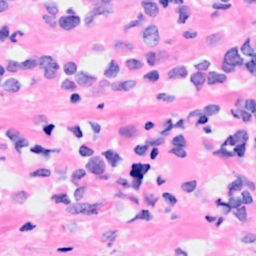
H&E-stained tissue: Breast